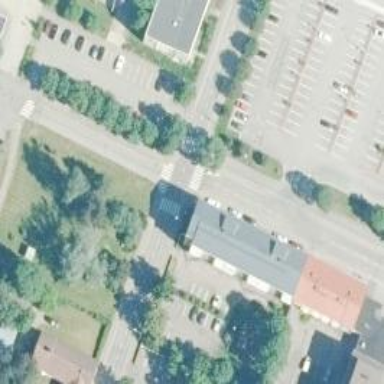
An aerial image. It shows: Crossing on the cycleway.